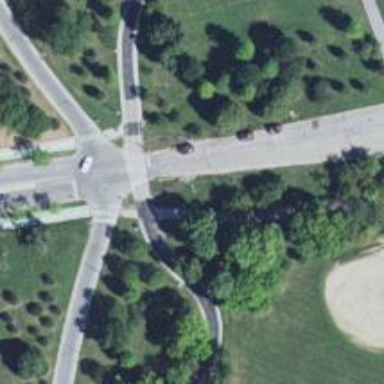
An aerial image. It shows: Footway crossing with uncontrolled zebra markings.